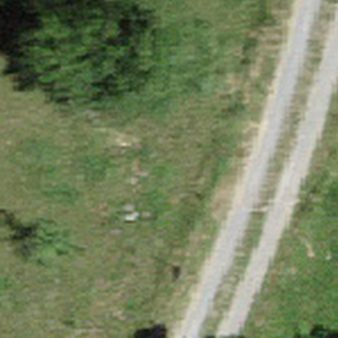
Label: other